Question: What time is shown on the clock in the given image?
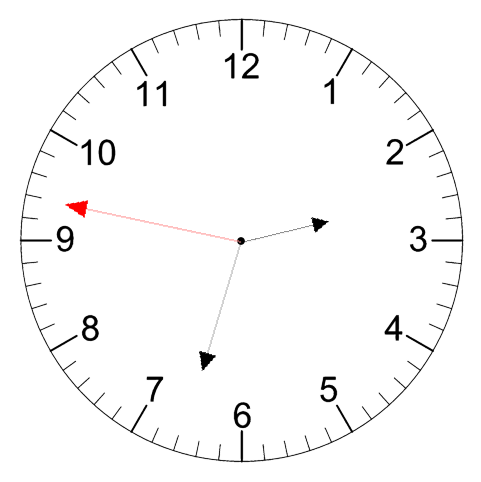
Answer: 02:32:47